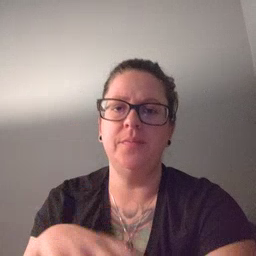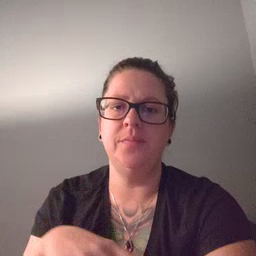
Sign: hot